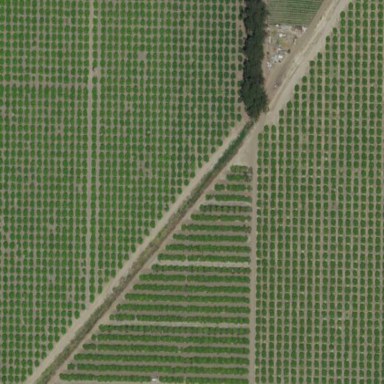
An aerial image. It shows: Orchard.